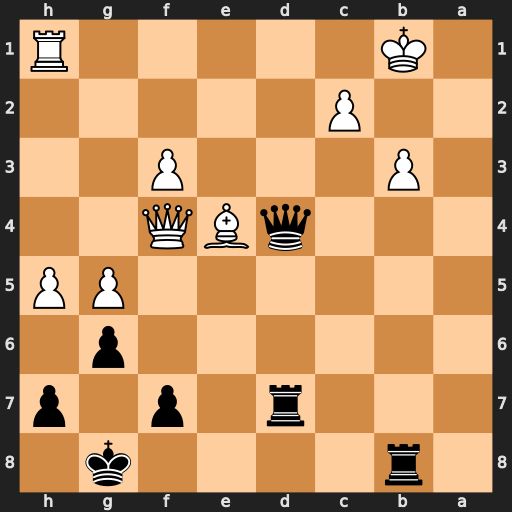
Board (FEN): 1r4k1/3r1p1p/6p1/6PP/3qBQ2/1P3P2/2P5/1K5R
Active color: b
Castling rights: -
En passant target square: -
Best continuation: Ra8 c3 Qxc3 Bxa8 Qxb3+